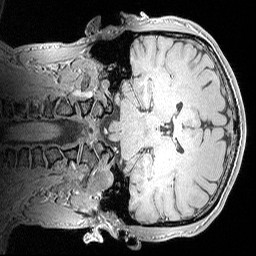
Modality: MP2RAGE
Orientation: coronal
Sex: male
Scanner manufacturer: siemens
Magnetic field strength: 3 T
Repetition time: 5 s
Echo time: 0.00292 s